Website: lowes
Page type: payment
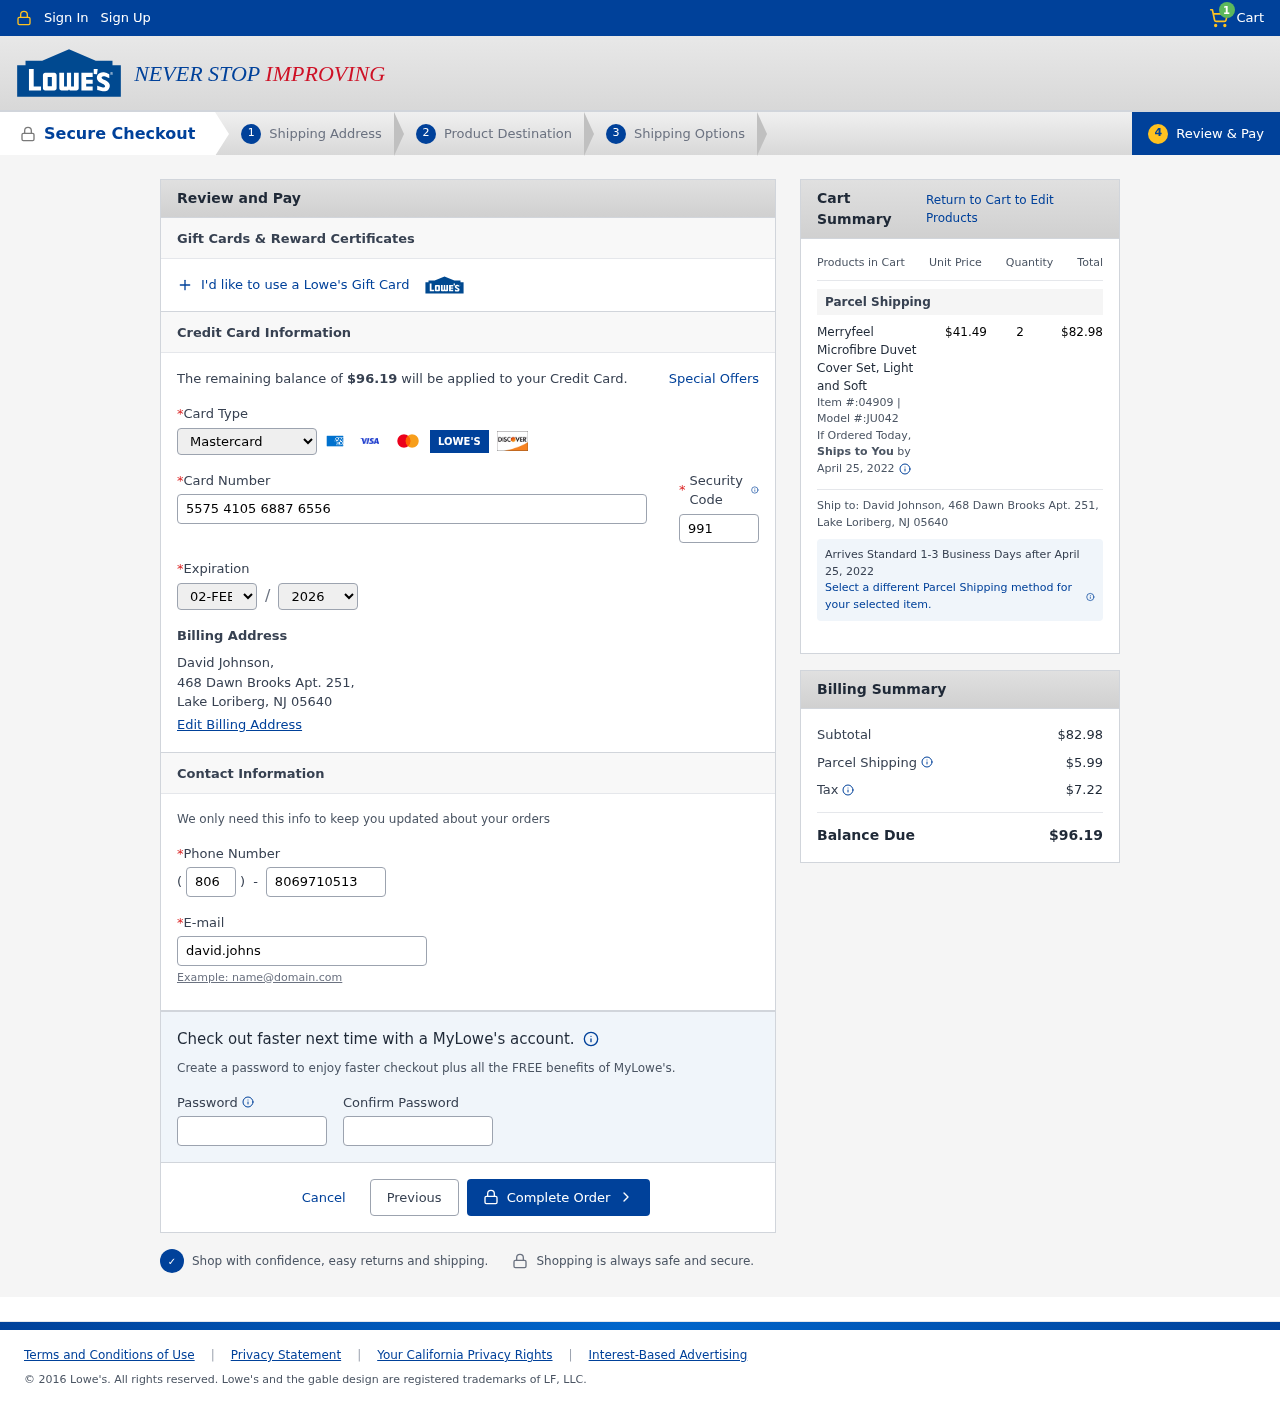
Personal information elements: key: PII_CARD_CVV
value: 991
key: PII_CARD_EXPIRY_MONTH
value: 02
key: PII_CARD_EXPIRY_YEAR
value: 26
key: PII_CARD_NUMBER
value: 5575 4105 6887 6556
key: PII_CARD_TYPE
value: Mastercard
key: PII_CITY_STATE_ZIP
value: Lake Loriberg, NJ 05640
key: PII_EMAIL
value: david.johnson@gmail.com
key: PII_FULLNAME
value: David Johnson,
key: PII_PHONE
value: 8069710513
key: PII_PHONE_AREA
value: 806
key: PII_STREET
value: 468 Dawn Brooks Apt. 251,
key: PII_FULLNAME2
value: David Johnson
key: PII_STREET2
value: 468 Dawn Brooks Apt. 251
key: PII_CITY_STATE_ZIP2
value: Lake Loriberg, NJ 05640
Product elements: key: PRODUCT1_NAME
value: Merryfeel Microfibre Duvet Cover Set, Light and Soft
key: PRODUCT1_PRICE
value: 41.49
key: PRODUCT1_QUANTITY
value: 2
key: PRODUCT1_ITEM
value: Item #:04909
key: PRODUCT1_MODEL
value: Model #:JU042
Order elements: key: ORDER_NUM_ITEMS
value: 1
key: ORDER_TOTAL
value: $96.19
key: ORDER_SHIPPING_DATE
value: April 25, 2022
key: ORDER_SUBTOTAL
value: $82.98
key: ORDER_SHIPPING_DATE2
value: April 25, 2022
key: ORDER_SHIPPING_COST
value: $5.99
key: ORDER_TAX
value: $7.22